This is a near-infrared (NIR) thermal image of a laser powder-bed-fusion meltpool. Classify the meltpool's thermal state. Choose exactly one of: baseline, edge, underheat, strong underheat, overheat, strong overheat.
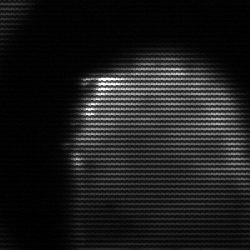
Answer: edge